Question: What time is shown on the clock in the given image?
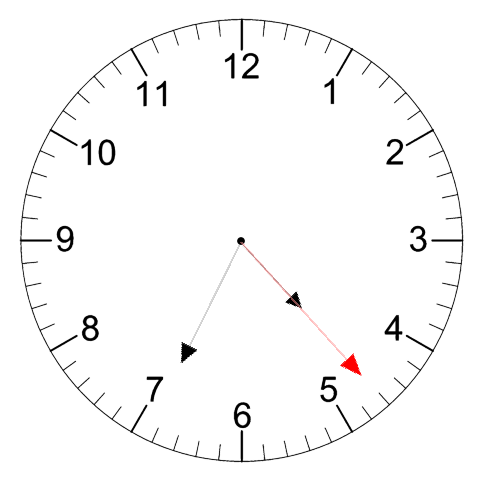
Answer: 04:34:23